Question: '''
<div ng-init="qty=1;cost=2">
<b>Invoice:</b>
<div>
Quantity: <input type="number" ng-model="qty" required>
</div>
<div>
Costs: <input type="number" ng-model="cost" required>
</div>
<div>
<b>Total:</b> {{qty * cost | currency}} //may be change is required here
</div>
</div>
'''
This Results in :

like Rs, PS, Y=
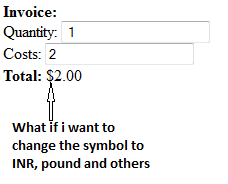
Answer: You do this using the 'symbol' parameter for the currency filter.
'''
{{qty * cost | currency:"Y="}}
'''
Check the reference: <URL>.